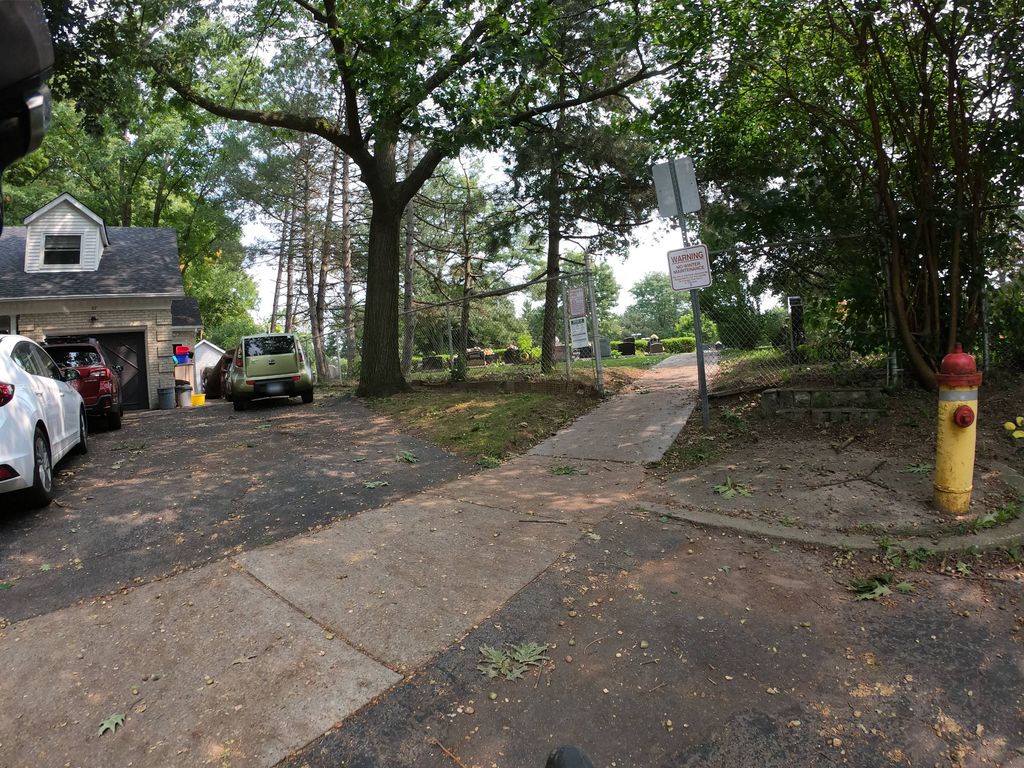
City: kitchener-waterloo